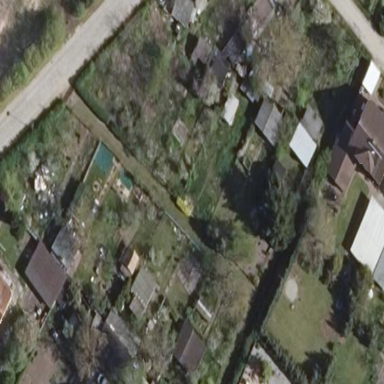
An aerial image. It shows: Area designated for allotments.